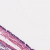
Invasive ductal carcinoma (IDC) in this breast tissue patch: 0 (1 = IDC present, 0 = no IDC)